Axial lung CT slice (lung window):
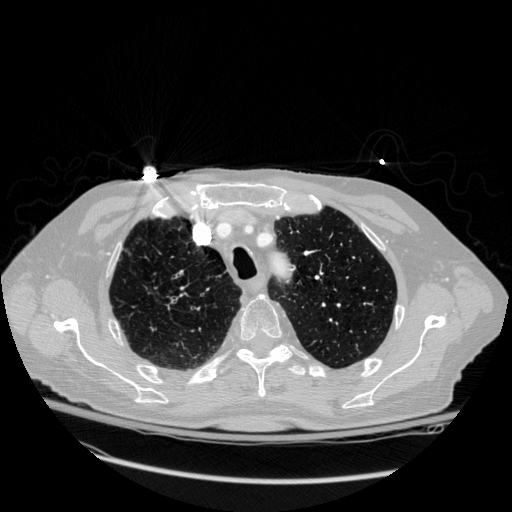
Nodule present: no